Question: What is the album section called?
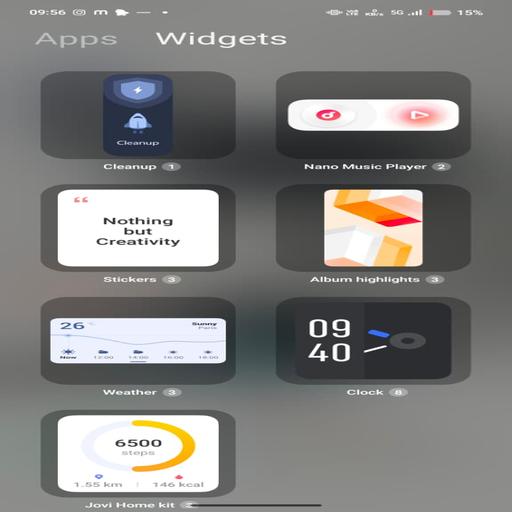
Answer: Album Highlights